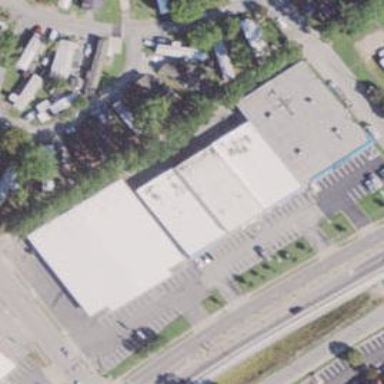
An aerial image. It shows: Commercial building.